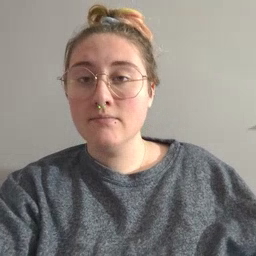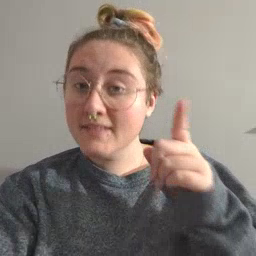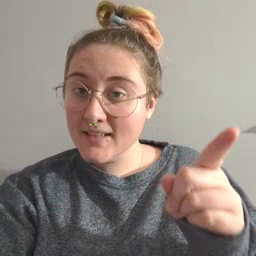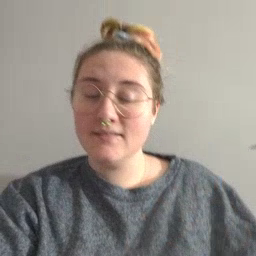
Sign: hesheit